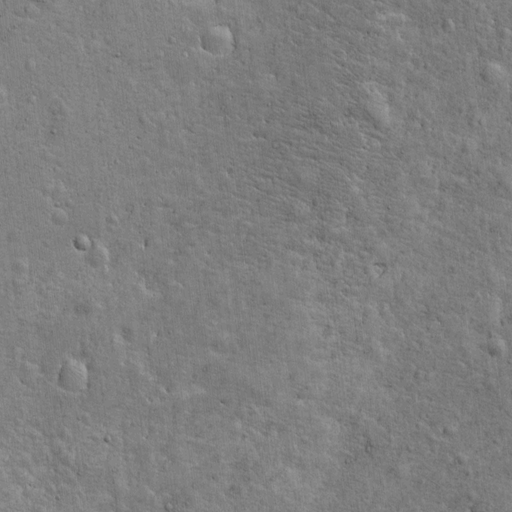
Classes present: Background